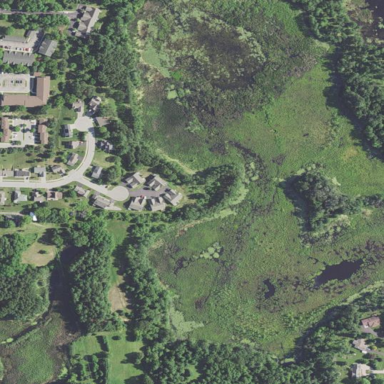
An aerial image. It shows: Marshy wetland area.